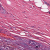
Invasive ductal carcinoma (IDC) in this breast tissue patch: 0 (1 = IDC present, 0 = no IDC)